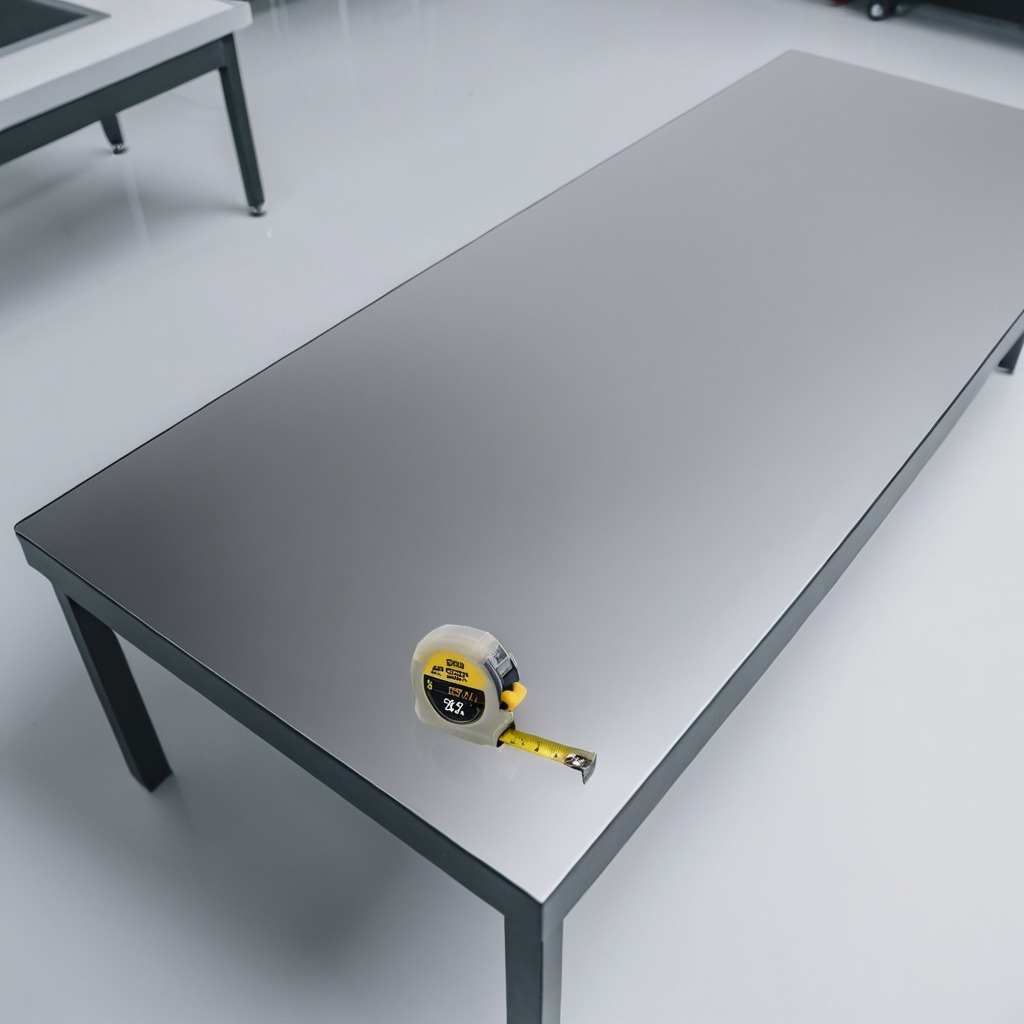
A measuring tape is lying on the stainless steel table in a high-end prototyping lab.